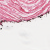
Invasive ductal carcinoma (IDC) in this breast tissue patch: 0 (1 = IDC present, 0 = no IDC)